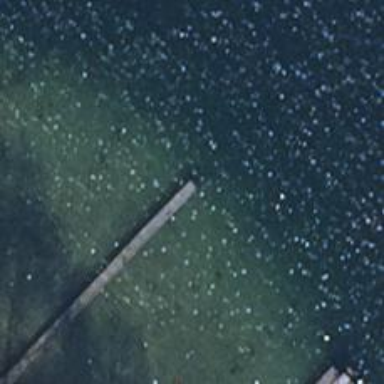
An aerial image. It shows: Man-made pier.